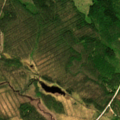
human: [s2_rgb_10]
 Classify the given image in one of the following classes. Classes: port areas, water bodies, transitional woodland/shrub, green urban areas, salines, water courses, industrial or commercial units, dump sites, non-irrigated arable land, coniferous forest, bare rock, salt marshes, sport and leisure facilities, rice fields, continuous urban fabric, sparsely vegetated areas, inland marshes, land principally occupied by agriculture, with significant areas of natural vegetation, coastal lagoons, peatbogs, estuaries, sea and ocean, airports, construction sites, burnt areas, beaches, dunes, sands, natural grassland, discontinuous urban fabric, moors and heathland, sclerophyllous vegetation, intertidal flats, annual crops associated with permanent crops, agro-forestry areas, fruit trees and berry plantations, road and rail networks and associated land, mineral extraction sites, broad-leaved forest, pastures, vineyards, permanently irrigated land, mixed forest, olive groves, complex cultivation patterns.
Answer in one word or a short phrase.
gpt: coniferous forest, transitional woodland/shrub